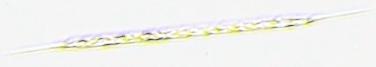
Label: Rhizosolenia